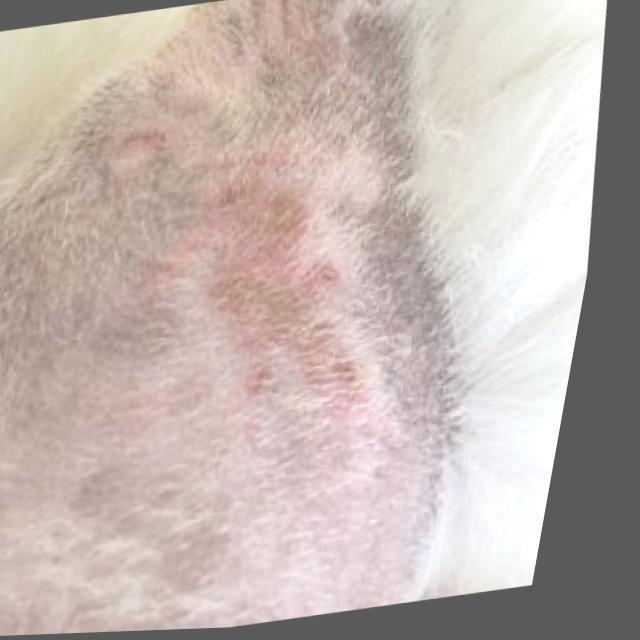
Canine fungal skin infection — characterized by alopecia, scaling, crusting, and circular lesions. Common agents include Malassezia and Candida species.